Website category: auto
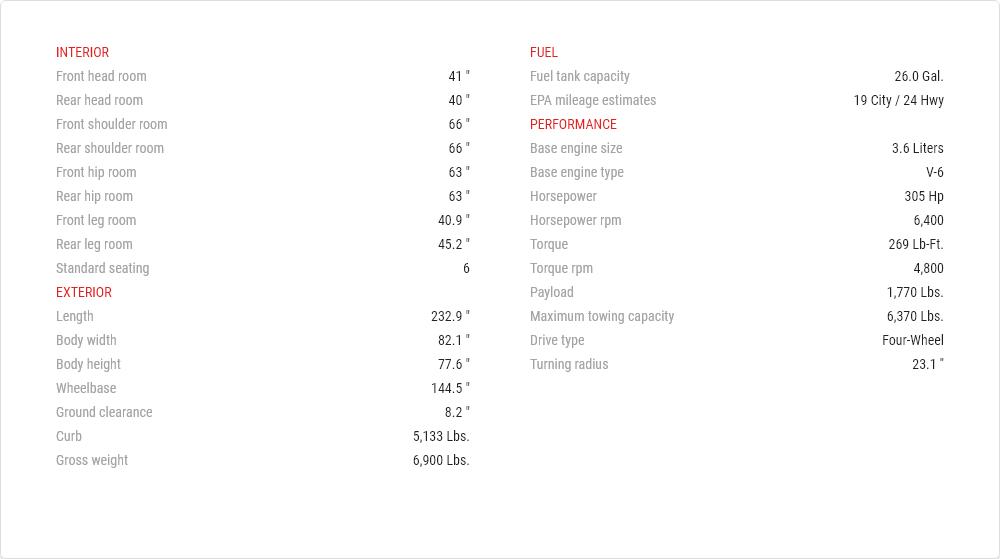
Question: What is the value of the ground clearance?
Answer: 8.2 "

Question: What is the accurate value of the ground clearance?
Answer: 8.2 "

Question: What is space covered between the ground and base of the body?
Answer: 8.2 "

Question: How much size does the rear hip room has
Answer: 63 "

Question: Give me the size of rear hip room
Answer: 63 "

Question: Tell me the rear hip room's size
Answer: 63 "

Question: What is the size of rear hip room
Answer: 63 "

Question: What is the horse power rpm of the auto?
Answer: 6,400

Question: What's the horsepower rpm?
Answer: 6,400

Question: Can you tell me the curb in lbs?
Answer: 5,133 lbs.

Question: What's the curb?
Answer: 5,133 lbs.

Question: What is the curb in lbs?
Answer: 5,133 lbs.

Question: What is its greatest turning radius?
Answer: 23.1 ''

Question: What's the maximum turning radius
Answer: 23.1 ''

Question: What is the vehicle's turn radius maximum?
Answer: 23.1 ''

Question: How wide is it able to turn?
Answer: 23.1 ''

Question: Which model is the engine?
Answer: V-6

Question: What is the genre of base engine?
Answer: V-6

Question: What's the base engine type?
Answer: V-6

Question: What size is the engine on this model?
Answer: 3.6 liters

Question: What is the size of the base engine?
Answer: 3.6 liters

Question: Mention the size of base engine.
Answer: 3.6 liters

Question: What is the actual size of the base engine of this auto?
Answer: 3.6 liters

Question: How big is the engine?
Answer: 3.6 liters

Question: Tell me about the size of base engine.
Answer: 3.6 liters

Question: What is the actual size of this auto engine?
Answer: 3.6 liters

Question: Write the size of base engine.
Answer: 3.6 liters

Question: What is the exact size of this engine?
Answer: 3.6 liters

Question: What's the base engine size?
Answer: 3.6 liters

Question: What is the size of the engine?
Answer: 3.6 liters

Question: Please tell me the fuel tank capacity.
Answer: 26.0 gal.

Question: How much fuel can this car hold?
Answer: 26.0 gal.

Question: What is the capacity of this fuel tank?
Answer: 26.0 gal.

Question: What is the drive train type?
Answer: four-wheel

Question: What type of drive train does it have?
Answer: four-wheel

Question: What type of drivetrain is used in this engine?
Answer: four-wheel

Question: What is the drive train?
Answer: four-wheel

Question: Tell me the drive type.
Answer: four-wheel

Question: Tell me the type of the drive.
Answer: four-wheel

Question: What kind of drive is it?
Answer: four-wheel

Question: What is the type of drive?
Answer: four-wheel

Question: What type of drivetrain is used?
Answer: four-wheel

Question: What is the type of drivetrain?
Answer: four-wheel

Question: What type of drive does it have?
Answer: four-wheel

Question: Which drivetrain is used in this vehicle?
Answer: four-wheel

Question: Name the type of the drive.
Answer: four-wheel

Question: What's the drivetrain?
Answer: four-wheel

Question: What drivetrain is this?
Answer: four-wheel

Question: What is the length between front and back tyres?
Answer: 144.5 "

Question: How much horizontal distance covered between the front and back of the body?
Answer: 144.5 "

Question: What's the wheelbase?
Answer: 144.5 "

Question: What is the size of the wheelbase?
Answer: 144.5 "

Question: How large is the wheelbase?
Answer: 144.5 "

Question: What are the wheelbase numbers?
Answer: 144.5 "

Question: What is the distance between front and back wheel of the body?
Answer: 144.5 "

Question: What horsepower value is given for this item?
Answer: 305 hp

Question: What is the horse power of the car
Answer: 305 hp

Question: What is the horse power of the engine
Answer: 305 hp

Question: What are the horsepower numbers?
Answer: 305 hp

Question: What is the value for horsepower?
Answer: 305 hp

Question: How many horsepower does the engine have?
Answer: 305 hp

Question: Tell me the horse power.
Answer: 305 hp

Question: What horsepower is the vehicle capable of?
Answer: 305 hp

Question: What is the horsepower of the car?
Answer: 305 hp